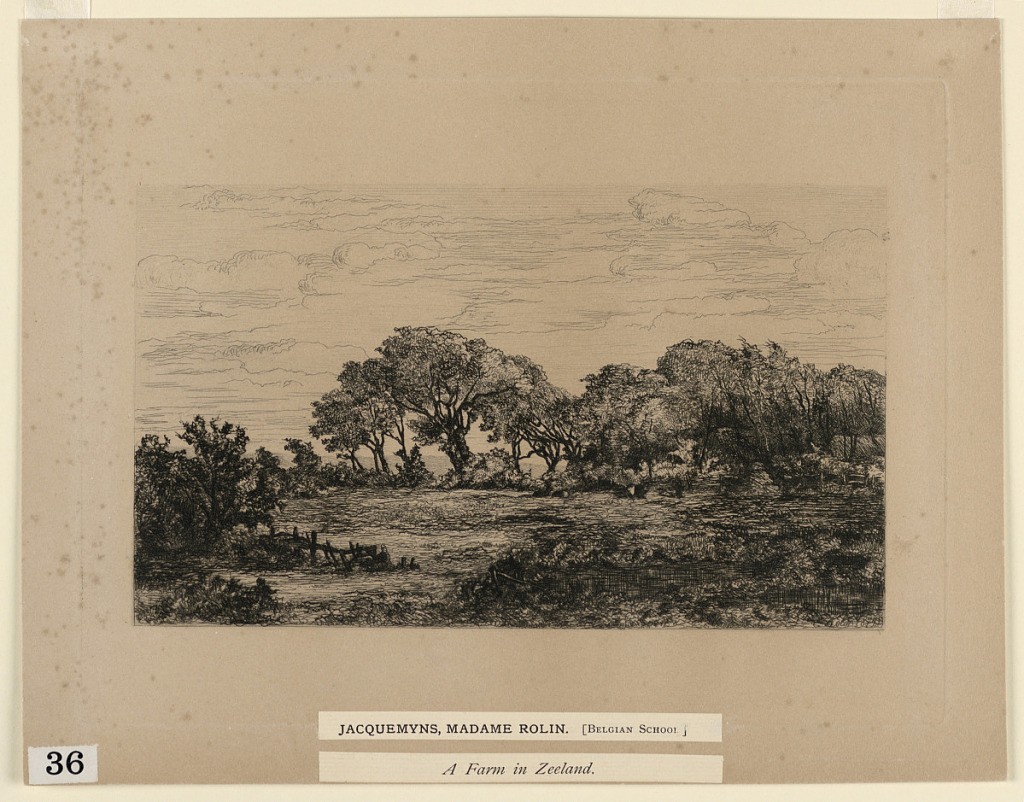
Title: A Farm in Zeeland
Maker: Madame Rolin-Jacquemyns, Belgian
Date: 1879
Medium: Etching on tan paper
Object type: Print
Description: A small pool is seen in the left foreground, bordering a meadow with large trees in the background. A thatched cottage, right distance. Inscribed, lower right: "E. Lour... 1879"